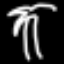
Label: palm tree